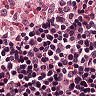
Metastatic tissue present: no